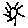
Label: sun